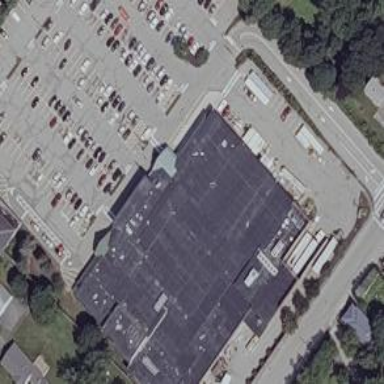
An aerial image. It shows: Retail building housing supermarket.